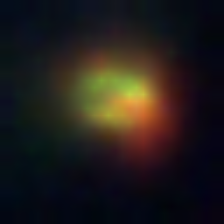
Taxon: NanoPlankton
Group: Other